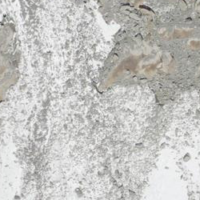
EUNIS habitat code: 49
Species observed at this site:
Pyrrhocorax graculus